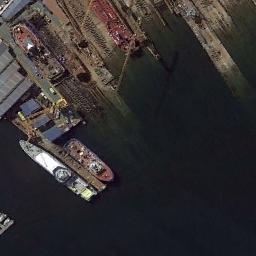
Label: ship